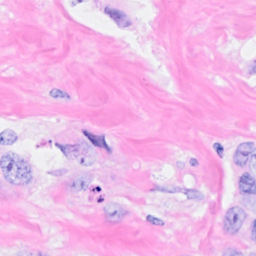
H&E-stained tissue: Breast